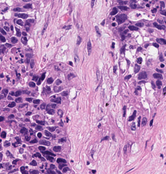
Tumor epithelial tissue: yes
Tumor-associated stroma tissue: yes
Normal tissue: no